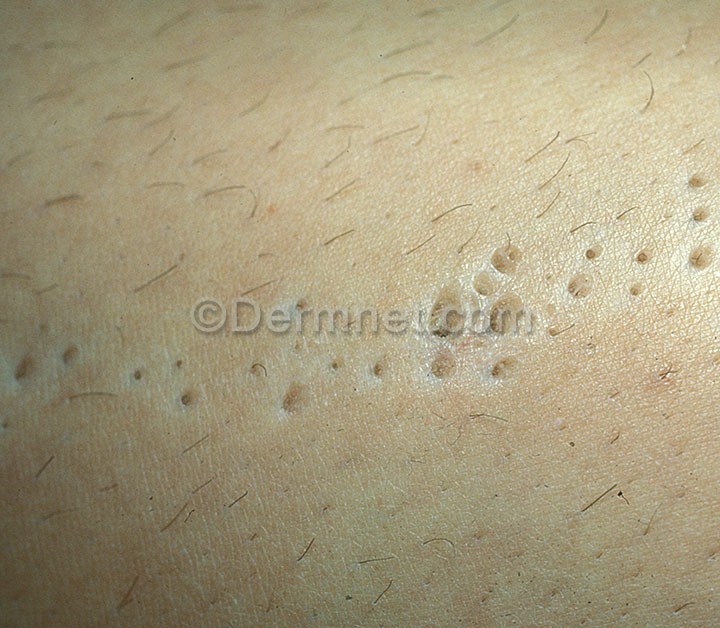
Disease: Acne and Rosacea Photos